Question: I've been fighting for hours on a very strange phenomenon. First of all, I'm using the <URL>, but I'm not convinced that's what's at fault. I need to pass a key into the encrypt/decrypt functions, so naturally I created functions like this:
'''
function EncryptText(const S: String; const Key: String): String;
function DecryptText(const S: String; const Key: String): String;
'''
Oddly, while the encryption to work, when I try to decrypt, it returns complete garbage. So, on my hours-long journey digging to find the reason, what I found absolutely baffles me. When I use an encryption key defined as a constant, everything works. But passing the exact same value (also 'system.string') as a parameter in the function, it does not.
So to summarize that:
- 'system.string'- 'system.string'
Here's a demo I put together to show what's happening (my third test application trying to figure this out):
'''
program EncDecDemo;
{$APPTYPE CONSOLE}
{$R *.res}
uses
System.Classes, System.SysUtils,
LbCipher, LbClass, LbAsym, LbRSA;
const
ENC_KEY = 'abcdefghijklmnopqrstubwxyz123456';
var
EncComp: TLbRijndael;
function EncAsConst(const S: String): String;
begin
EncComp.SetKey(ENC_KEY); //<-- works as expected
Result:= EncComp.EncryptString(S);
end;
function DecAsConst(const S: String): String;
begin
EncComp.SetKey(ENC_KEY); //<-- works as expected
Result:= EncComp.DecryptString(S);
end;
function EncAsParam(const S: String; const Key: String): String;
begin
EncComp.SetKey(Key); //<-- produces random results
Result:= EncComp.EncryptString(S);
end;
function DecAsParam(const S: String; const Key: String): String;
begin
EncComp.SetKey(Key); //<-- produces random results
Result:= EncComp.DecryptString(S);
end;
var
InputStr: String;
EncrStr: String;
DecrStr: String;
Ctr: Integer;
begin
EncComp:= TLbRijndael.Create(nil);
try
EncComp.Encoding:= TEncoding.UTF8;
EncComp.KeySize:= ks256;
WriteLn('Enter a string to encrypt: ');
ReadLn(Input, InputStr);
WriteLn;
WriteLn('Encrypting as constants...');
EncrStr:= EncAsConst(InputStr);
DecrStr:= DecAsConst(EncrStr);
WriteLn('Pass 1: Enc = '+EncrStr+' Dec = '+DecrStr);
EncrStr:= EncAsConst(InputStr);
DecrStr:= DecAsConst(EncrStr);
WriteLn('Pass 2: Enc = '+EncrStr+' Dec = '+DecrStr);
EncrStr:= EncAsConst(InputStr);
DecrStr:= DecAsConst(EncrStr);
WriteLn('Pass 3: Enc = '+EncrStr+' Dec = '+DecrStr);
WriteLn;
WriteLn('Encrypting as parameters...');
EncrStr:= EncAsParam(InputStr, ENC_KEY);
WriteLn('Pass 1: Enc = '+EncrStr);
EncrStr:= EncAsParam(InputStr, ENC_KEY);
WriteLn('Pass 2: Enc = '+EncrStr);
EncrStr:= EncAsParam(InputStr, ENC_KEY);
WriteLn('Pass 3: Enc = '+EncrStr);
EncrStr:= EncAsParam(InputStr, ENC_KEY);
WriteLn('Pass 4: Enc = '+EncrStr);
EncrStr:= EncAsParam(InputStr, ENC_KEY);
WriteLn('Pass 5: Enc = '+EncrStr);
EncrStr:= EncAsParam(InputStr, ENC_KEY);
WriteLn('Pass 6: Enc = '+EncrStr);
WriteLn;
WriteLn('Press enter to exit');
ReadLn;
finally
EncComp.Free;
end;
end.
'''

As you can see, when passing the exact same value as a parameter in the function, it produces a different result each time. Let me reiterate that, .
My only conclusion is that 'system.string' when used as a constant ('const ENC_KEY = 'value';') is somehow a different size or type behind the scenes than when used as a variable.
When I look inside the 'SetKey' procedure, it's a simple 'Move' call...
'''
procedure TLbRijndael.SetKey(const Key);
begin
Move(Key, FKey, FKeySizeBytes);
end;
'''
(where 'FKey' is 'array [0..31] of Byte;')
What's going wrong here and how to resolve it?
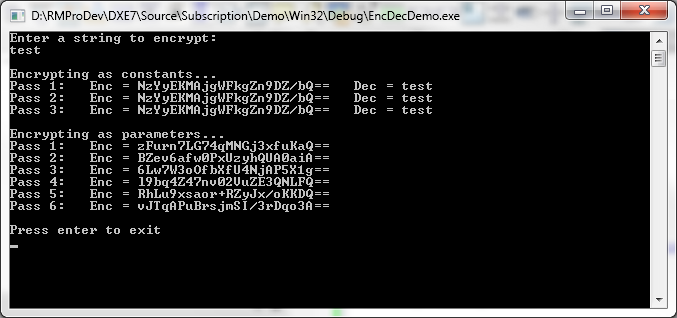
Answer: '''
procedure TLbRijndael.SetKey(const Key);
begin
Move(Key, FKey, FKeySizeBytes);
end;
'''
What you pass to this untyped parameter is the problem. When you pass a true constant, the text is passed. When you pass a string variable, the address of the text is passed, rather than the text itself. That's because a string variable is actually a pointer to the text.
I believe you will need to stop using a string variable as the key and provide an binary buffer.
Consider this program that illustrates the issue:
'''
{$APPTYPE CONSOLE}
uses
SysUtils;
procedure Foo(const Key);
var
buff: Pointer;
begin
Move(Key, buff, SizeOf(buff));
Writeln(Format('%p', [buff]));
end;
const
ENC_KEY = 'abcdefghijklmnopqrstubwxyz123456';
var
str: string = ENC_KEY;
begin
Foo(ENC_KEY);
Foo(str);
Writeln(Format('%p', [Pointer(str)]));
end.
'''
On my machine the output is:
The first line is the text ''ab'' encoded as UTF-16LE. The second line is the address of 'str', as confirmed by the third line.
I'd like to stress the importance of the distinction between text and binary.